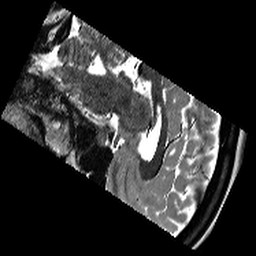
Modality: T2w
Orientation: sagittal